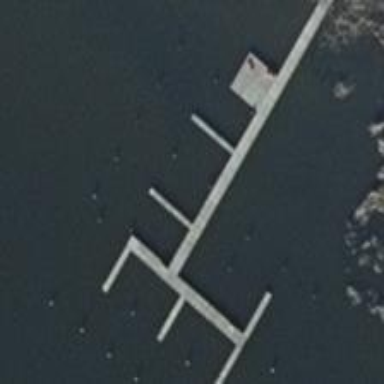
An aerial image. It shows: Man-made pier.